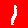
Digit: 1